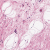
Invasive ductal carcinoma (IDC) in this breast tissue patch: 0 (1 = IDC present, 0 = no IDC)